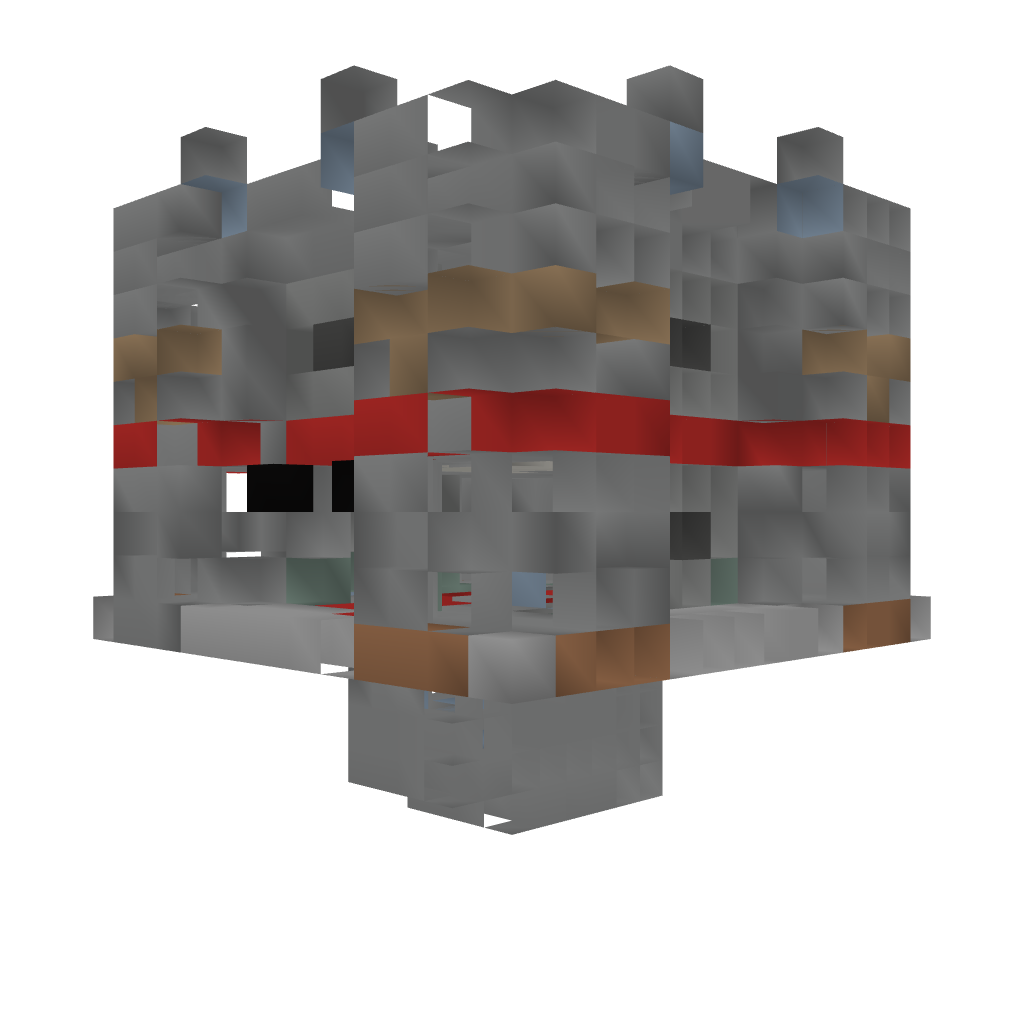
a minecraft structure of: PvP Tower [Red]